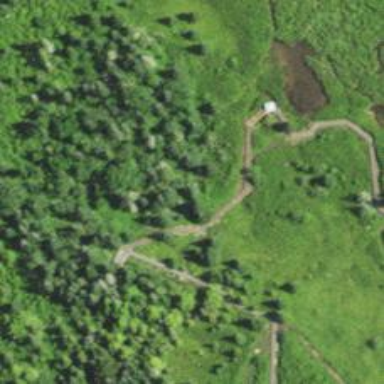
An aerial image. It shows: Path.